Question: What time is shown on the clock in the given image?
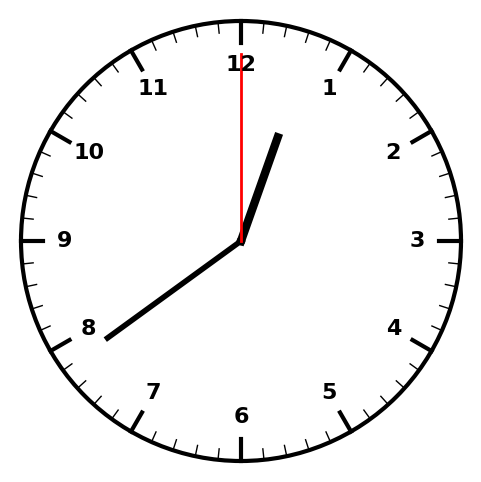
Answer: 12:39:00